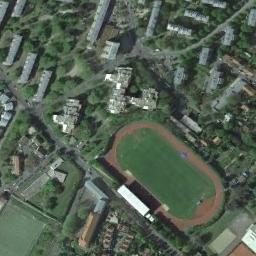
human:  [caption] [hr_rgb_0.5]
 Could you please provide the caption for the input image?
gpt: There are many buildings next to the ground track field .

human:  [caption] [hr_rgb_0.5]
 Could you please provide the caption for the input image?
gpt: There is a semicircle in the track and field .

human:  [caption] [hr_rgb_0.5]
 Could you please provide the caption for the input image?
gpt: The ground track field is surrounded by lots of trees and high-rise buildings arranged neatly .

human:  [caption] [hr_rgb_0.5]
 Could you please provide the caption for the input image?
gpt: A track and field is built in the middle of a residential area, Surrounded by a lot of vegetation .

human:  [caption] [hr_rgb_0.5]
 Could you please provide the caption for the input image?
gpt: There are many light-blue buildings around the ground track field .